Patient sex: F
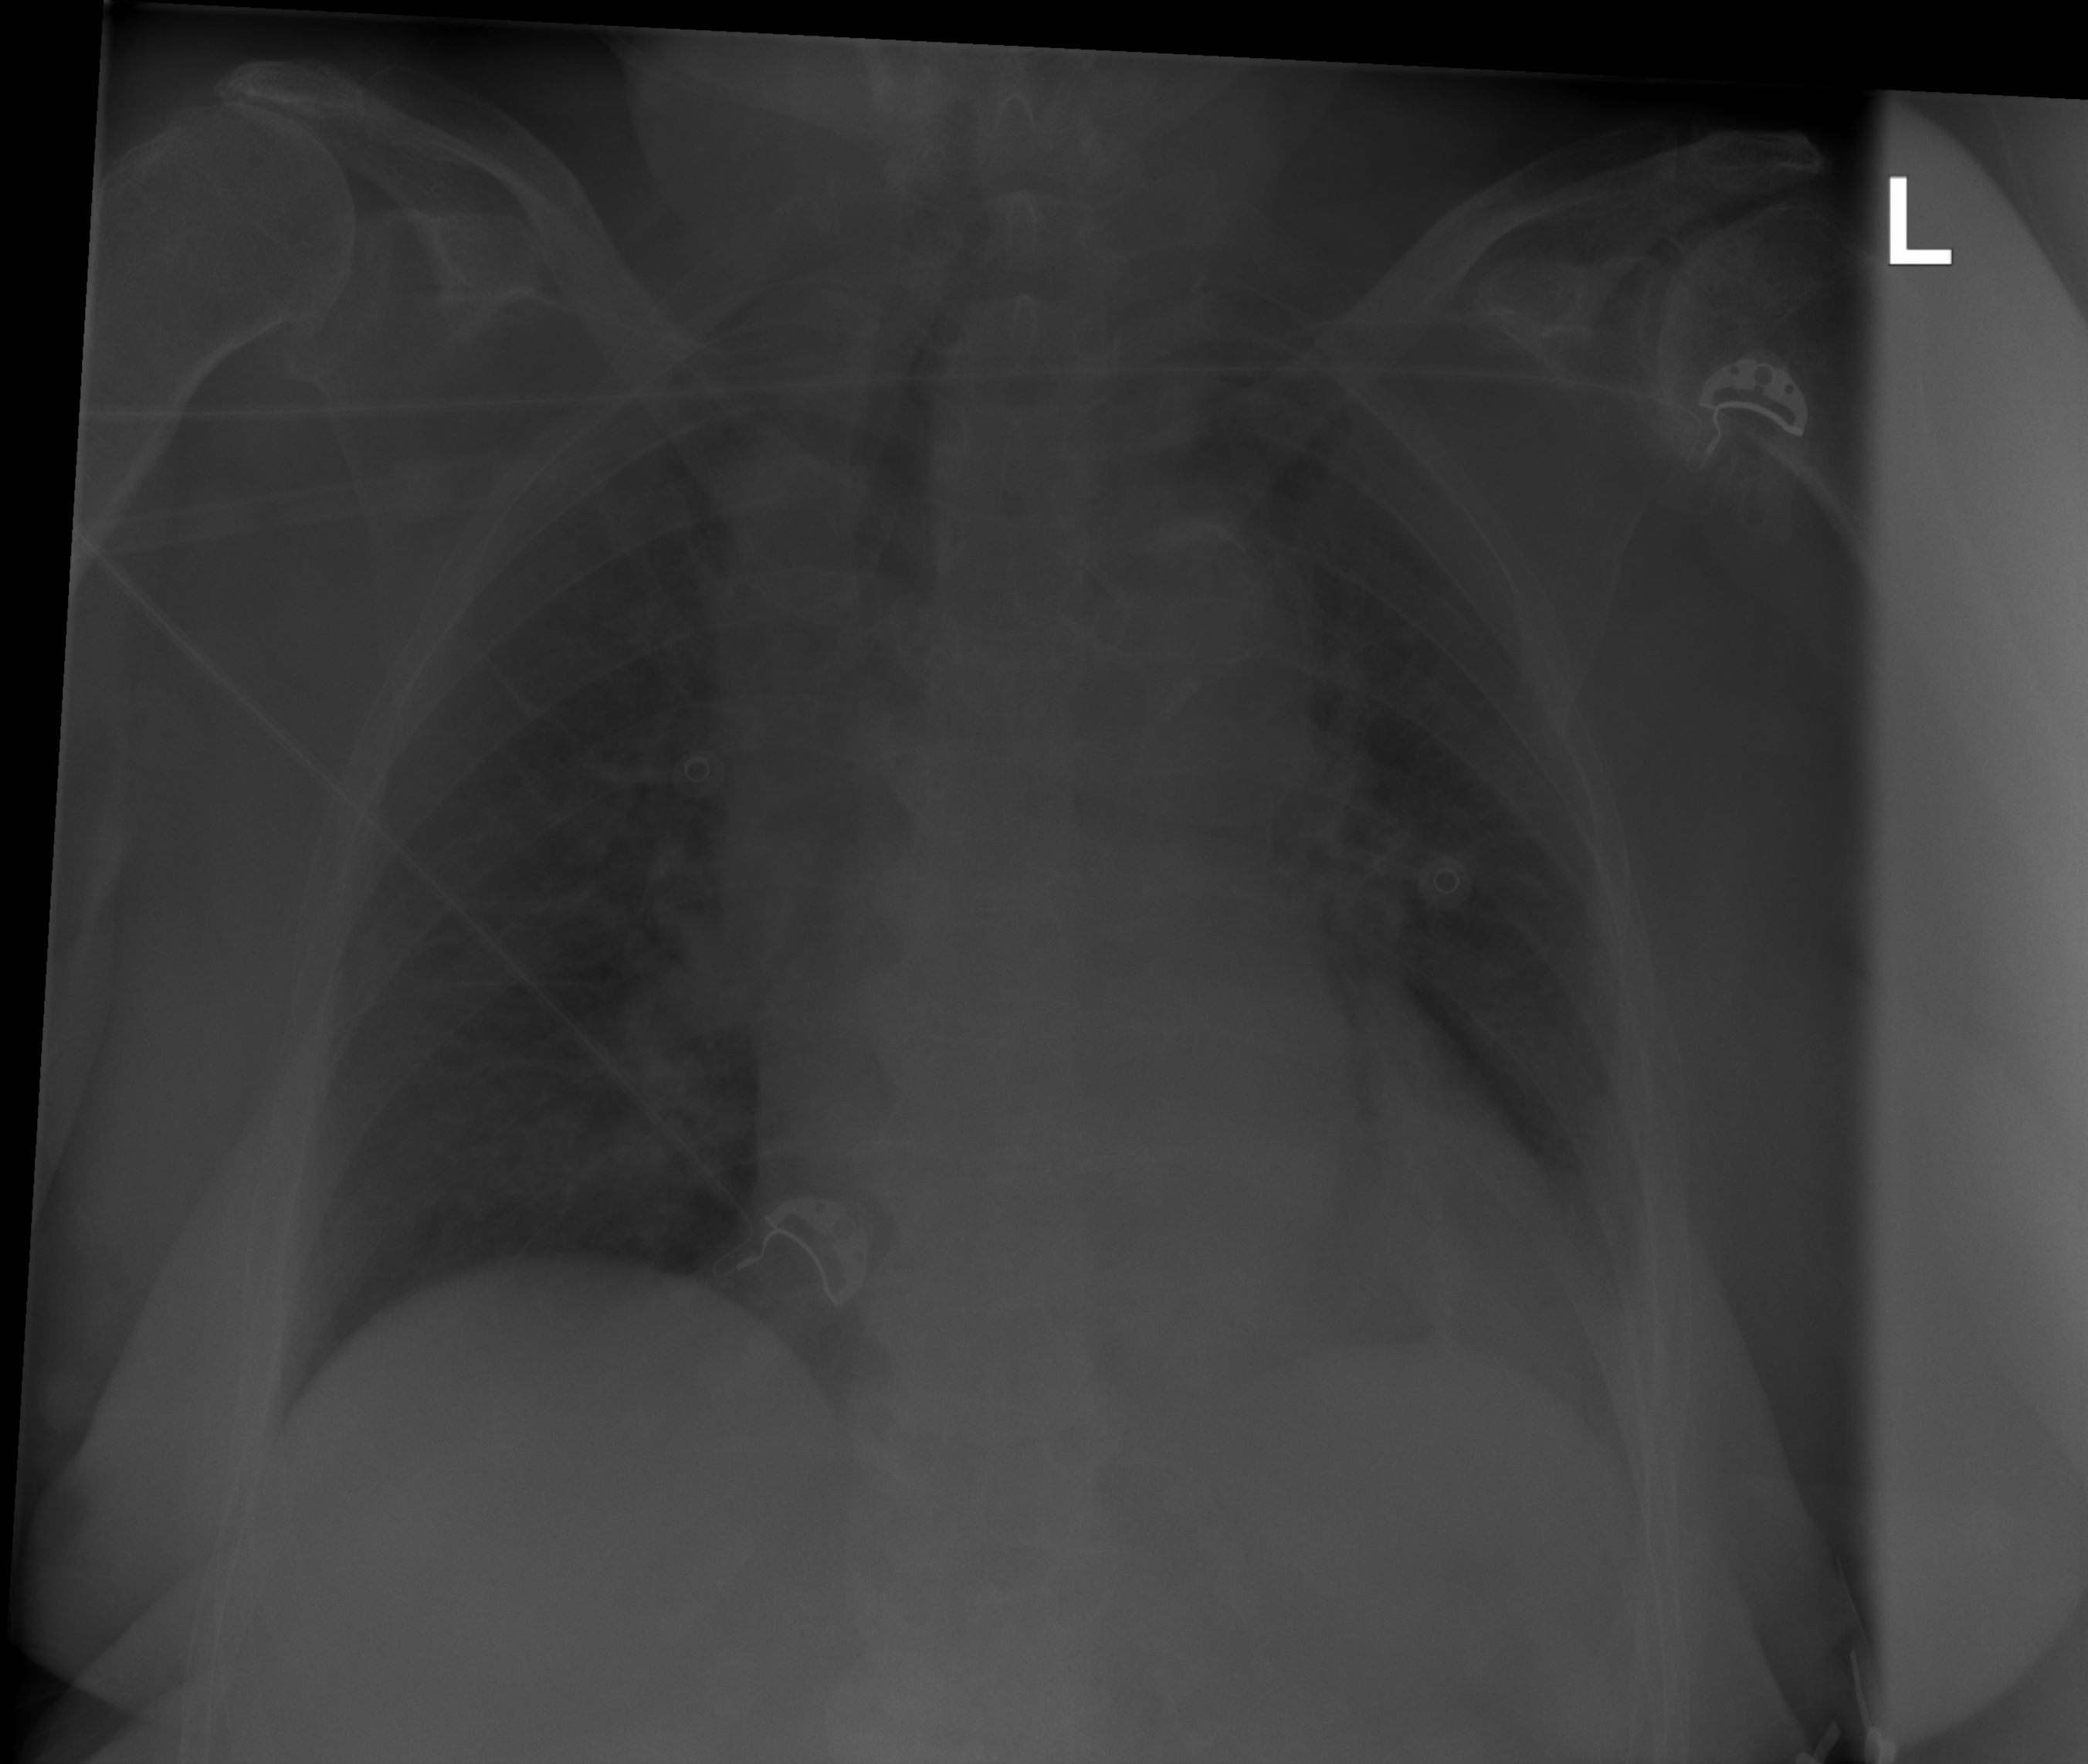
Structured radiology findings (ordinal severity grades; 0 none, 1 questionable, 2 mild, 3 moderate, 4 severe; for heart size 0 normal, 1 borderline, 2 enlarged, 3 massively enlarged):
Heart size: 2
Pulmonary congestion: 2
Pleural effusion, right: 0
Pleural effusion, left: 0
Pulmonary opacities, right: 0
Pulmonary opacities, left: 0
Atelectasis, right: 0
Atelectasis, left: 2